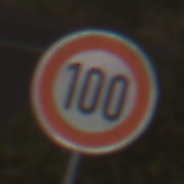
Verkehrszeichen: Geschwindigkeit100
Umgebung: Outdoor, RoadRail
Tageszeit: MorningAfternoon
Wetter: PartlyCloudy
Licht: Natural
Jahreszeit: NotSpecified
Kontrast: HighContrast